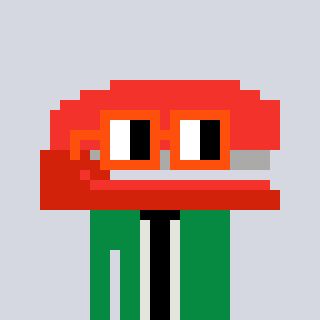
a pixel art character with square orange glasses, a stapler-shaped head and a green-colored body on a cool background